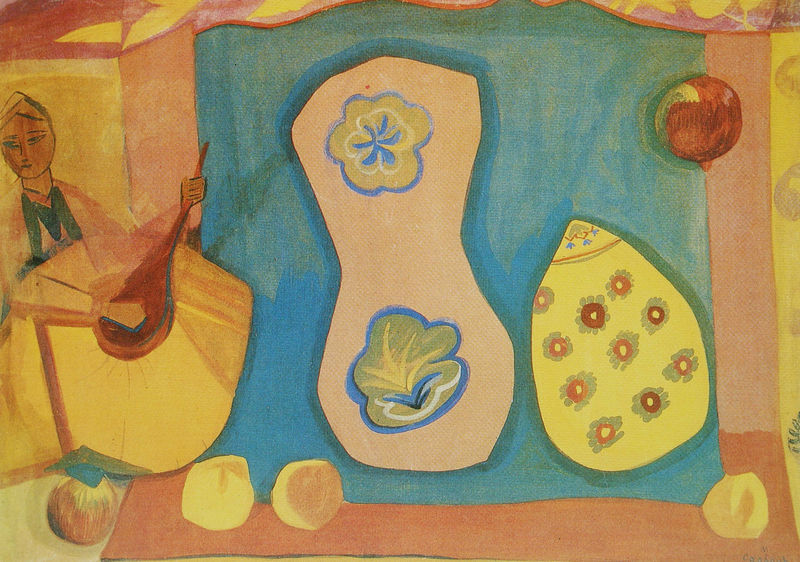
Titel: Armenische Frau, Tar spielend
Künstler: Martiros Sarjan
Standort: Jerewan
Institution: Sarjan-Museum
Schlagwörter: blau, mann, gelb, grün, blume, braun, frau, türkis, muster, decke, gitarre, musik, musiker, früchte, stillleben, apfel, abstrakt, flächen, modern, formen, spielen, spiel, laute, mandoline